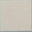
Piece: xx